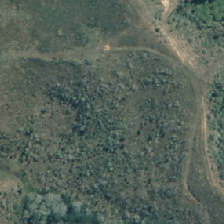
Land cover: low_producing_grassland